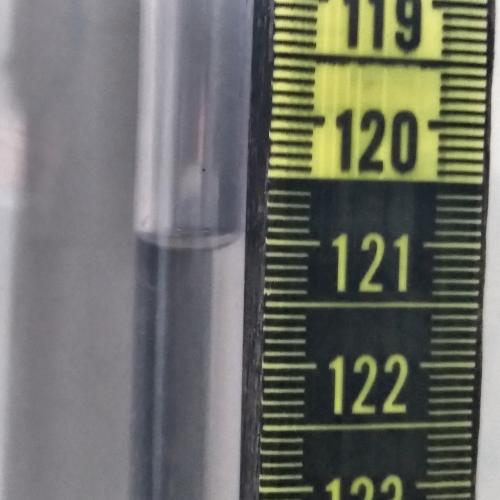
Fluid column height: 121.0 cm